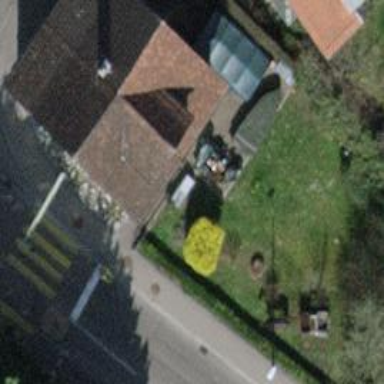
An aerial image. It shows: Terrace building.